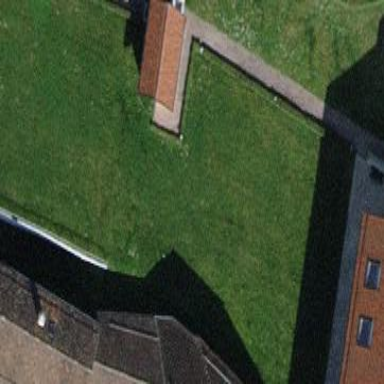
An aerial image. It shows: Group of garages.